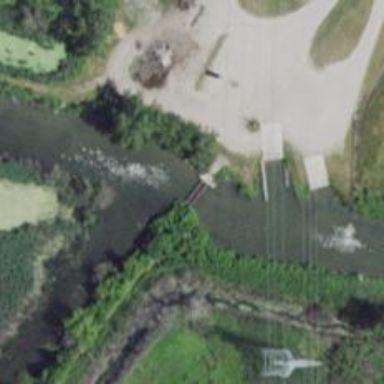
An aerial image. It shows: Weir along the waterway.